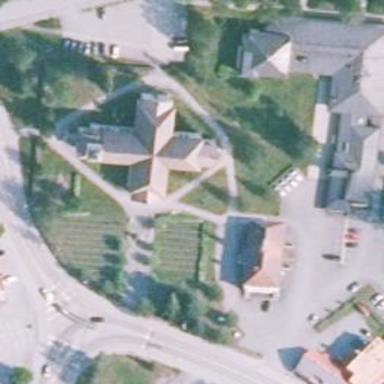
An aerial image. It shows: Place of worship.